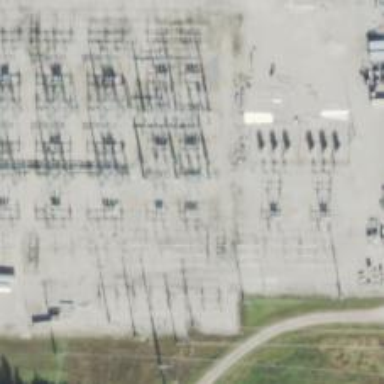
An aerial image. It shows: Switch used for power control.